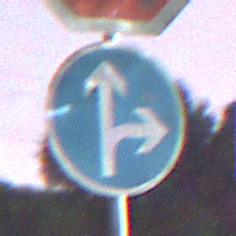
Verkehrszeichen: VorgeschriebeneFahrtrichtungGeradeausOderRechts
Zusatzzeichen oben: Stop
Umgebung: Outdoor, Suburban
Tageszeit: Night
Wetter: PartlyCloudy
Licht: Artificial
Jahreszeit: NotSpecified
Kontrast: HighContrast